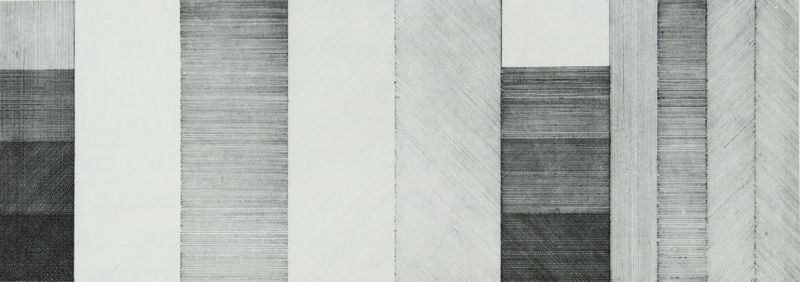
Titel: Pen and Ink Study
Künstler: Sol Lewitt
Standort: Bergeyk
Institution: Privatsammlung
Schlagwörter: weiß, grau, schwarz, zeichnung, wand, felder, stoff, schwer, abstrakt, farben, formen, schattierung, linien, streifen, balken, striche, oben, unten, schraffur, illustration, bleistift, entwurf, reihen, ausstellung, schattiert, leicht, lewitt, installation, ebenen, gestapelt, sol, schwerer, liniene, leichter, rechecke